Question: Wonder if someone can help me with this one
Using VBA, I have set up a macro which starts by transposing a pivot table into another sheet then touches up the data automatically into a tidy little list for users to set up in a database later.
Now after building it first time for the pivot table it worked a dream and gave me the results I wanted but whenever I update the pivot table and it changes its length, I began to start having problems. Hopefully these screenshots will help:

You dont need to know the info on there but what the macro is expected to do here is transpose the entire pivot which can be done by either double clicking the cross section of the grand totals or right clicking on the cell and select show details of everything. (Highlighted in yellow)
As it stands at the moment the code for getting that cell is set to is:
'''
Range("AA65").Select
Selection.ShowDetail = True
'''
This is where I realized that it is fixed (At the moment to the place highlighted in red) and I have no idea how I can resolve it by making the macro adapt to varying lengths of the pivot table so that it can transpose all of the contents within it. If it helps, the grand total will always be on that particular row its just the column where it ends up that changes.
Is there a way for me to create a code where I can always pick up that Grand Total cell in the pivot no matter how many columns it stretches out to?
Thank you for reading and I hope to get feedback soon :)
Kind Regards
Zoe
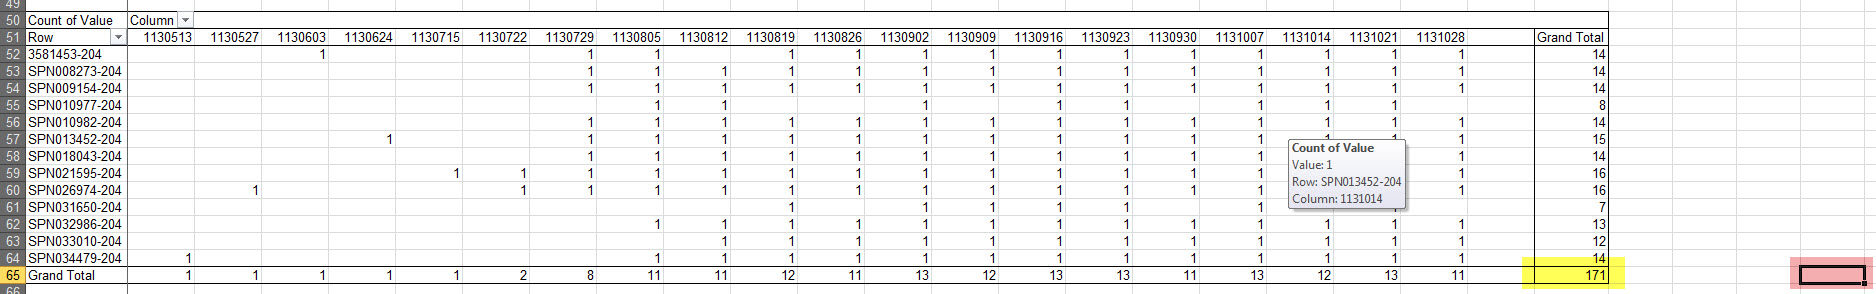
Answer: for instance
'''
With ActiveSheet.PivotTables(1).TableRange1
.Cells(.Cells.Count).ShowDetail = True
End With
'''